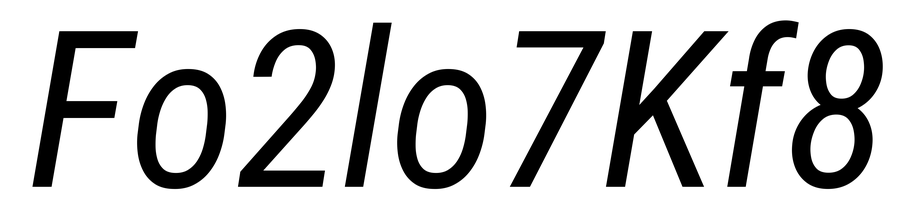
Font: Roboto-Italic_Condensed_Italic